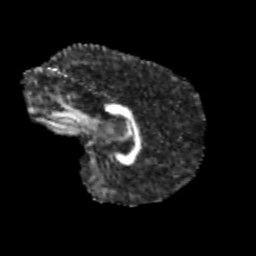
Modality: FA
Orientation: sagittal
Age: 13
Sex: male
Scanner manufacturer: siemens
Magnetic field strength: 3 T
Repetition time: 3.8 s
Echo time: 0.07 s